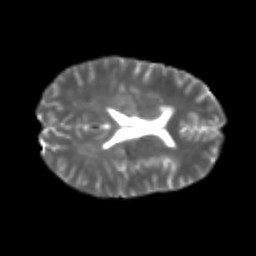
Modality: T2w
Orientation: axial
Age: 24
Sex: male
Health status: healthy
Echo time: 0.074 s